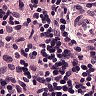
Metastatic tissue present: no